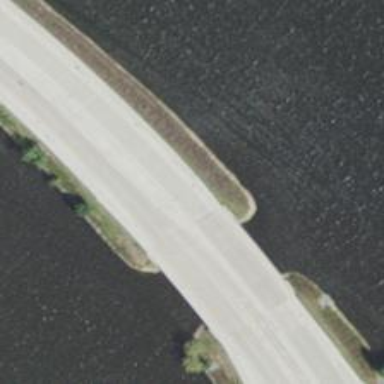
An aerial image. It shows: Primary link highway.